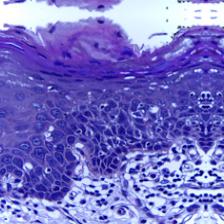
Diagnosis: Normal